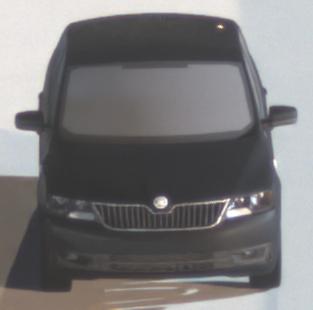
Make: Skoda
Model: Rapid
Detailed model: Rapid 1.2 Active Limousine
Model produced from: 2012/10
Model produced until: 2015/04
Doors: 5
Color: black
Road condition: dry road
Daytime: night
Contrast: high contrast